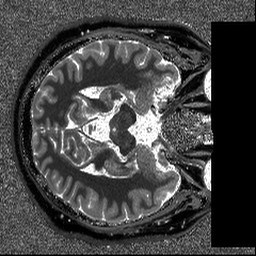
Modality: T1map
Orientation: axial
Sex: male